Question: I want to make a button like this:

The , but the . The bottom part of the button in the second image is not clickable and it acts like a tool tip. How can I make this kind of a button? Do I need to use a tool tip? Please give me some code examples.
Here's F Ruffel's code which I modified:
'''
<HeaderedContentControl BorderBrush="Black">
<HeaderedContentControl.Header>
<TextBlock Text="Header Placeholder" Margin="5" />
</HeaderedContentControl.Header>
<StackPanel>
<TextBlock Text="Content Placeholder Line 1" Margin="5" HorizontalAlignment="Center"/>
<TextBlock Text="Content Placeholder Line 2" Margin="5" HorizontalAlignment="Center"/>
<TextBlock Text="Content Placeholder Line 3" Margin="5" HorizontalAlignment="Center"/>
</StackPanel>
<HeaderedContentControl.Style>
<Style TargetType="{x:Type HeaderedContentControl}">
<Setter Property="Template">
<Setter.Value>
<ControlTemplate TargetType="{x:Type HeaderedContentControl}">
<Grid>
<Grid.ColumnDefinitions>
<ColumnDefinition Width="Auto"/>
<ColumnDefinition />
</Grid.ColumnDefinitions>
<Grid.RowDefinitions>
<RowDefinition />
<RowDefinition />
</Grid.RowDefinitions>
<Border x:Name="headerBorder" Grid.Row="0" Grid.Column="0" BorderThickness="1" BorderBrush="{TemplateBinding BorderBrush}">
<Grid Name="Header">
<Rectangle Fill="White"/>
<ContentPresenter x:Name="contentPresenter" Content="{TemplateBinding Header}"/>
</Grid>
</Border>
<Border x:Name="contentBorder" Grid.Row="1" Grid.Column="0" Grid.ColumnSpan="2" BorderThickness="1" BorderBrush="{TemplateBinding BorderBrush}" Visibility="Collapsed">
<ContentPresenter />
</Border>
<Border x:Name="cutOutBorder" Grid.Row="0" Grid.Column="1" BorderBrush="{TemplateBinding BorderBrush}" BorderThickness="0,0,0,1" Visibility="Collapsed" />
</Grid>
<ControlTemplate.Triggers>
<Trigger SourceName="Header" Property="IsMouseOver" Value="True">
<Setter TargetName="headerBorder" Property="BorderThickness" Value="1,1,1,0" />
<Setter TargetName="contentBorder" Property="BorderThickness" Value="1,0,1,1" />
<Setter TargetName="contentBorder" Property="Visibility" Value="Visible" />
<Setter TargetName="cutOutBorder" Property="Visibility" Value="Visible" />
</Trigger>
</ControlTemplate.Triggers>
</ControlTemplate>
</Setter.Value>
</Setter>
</Style>
</HeaderedContentControl.Style>
</HeaderedContentControl>
</StackPanel>
'''
Now the last problem is: the expanded part pushes all controls down, and that's what I don't want. Please modify this code to make the extended part overlay controls that are below it, just like in the image.
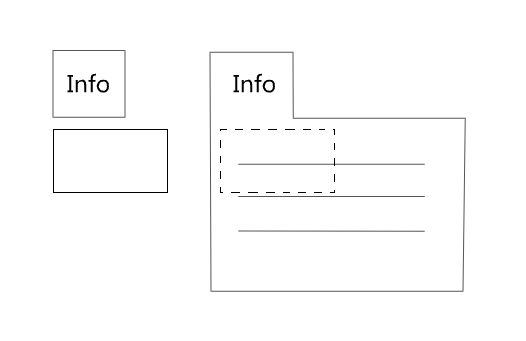
Answer: What I like about WPF is that there is a hundred and one ways to do the same thing. In addition to the suggestions above, you could easily style a 'HeaderedContentControl' to give the desired look and behaviour:
'''
<Window x:Class="WpfApplication1.MainWindow"
xmlns="http://schemas.microsoft.com/winfx/2006/xaml/presentation"
xmlns:x="http://schemas.microsoft.com/winfx/2006/xaml"
Title="MainWindow" Height="350" Width="525">
<StackPanel>
<HeaderedContentControl BorderBrush="Black">
<HeaderedContentControl.Header>
<TextBlock Text="Header Placeholder" Margin="5" />
</HeaderedContentControl.Header>
<StackPanel>
<TextBlock Text="Content Placeholder Line 1" Margin="5" HorizontalAlignment="Center"/>
<TextBlock Text="Content Placeholder Line 2" Margin="5" HorizontalAlignment="Center"/>
<TextBlock Text="Content Placeholder Line 3" Margin="5" HorizontalAlignment="Center"/>
</StackPanel>
<HeaderedContentControl.Style>
<Style TargetType="{x:Type HeaderedContentControl}">
<Setter Property="Template">
<Setter.Value>
<ControlTemplate TargetType="{x:Type HeaderedContentControl}">
<Grid x:Name="outerGrid" Background="Transparent">
<Grid>
<Grid.ColumnDefinitions>
<ColumnDefinition Width="Auto"/>
<ColumnDefinition />
</Grid.ColumnDefinitions>
<Grid.RowDefinitions>
<RowDefinition />
<RowDefinition />
</Grid.RowDefinitions>
<Border x:Name="headerBorder" Grid.Row="0" Grid.Column="0" BorderThickness="1" BorderBrush="{TemplateBinding BorderBrush}">
<ContentPresenter x:Name="contentPresenter" Content="{TemplateBinding Header}"/>
</Border>
<Border x:Name="contentBorder" Grid.Row="1" Grid.Column="0" Grid.ColumnSpan="2" BorderThickness="1" BorderBrush="{TemplateBinding BorderBrush}" Visibility="Collapsed">
<ContentPresenter />
</Border>
<Border x:Name="cutOutBorder" Grid.Row="0" Grid.Column="1" BorderBrush="{TemplateBinding BorderBrush}" BorderThickness="0,0,0,1" Visibility="Collapsed" Background="Transparent" />
</Grid>
</Grid>
<ControlTemplate.Triggers>
<EventTrigger RoutedEvent="UIElement.MouseLeftButtonUp" SourceName="contentPresenter">
<BeginStoryboard x:Name="makeVisibleBeginStoryboard">
<Storyboard>
<ObjectAnimationUsingKeyFrames Storyboard.TargetName="headerBorder" Storyboard.TargetProperty="BorderThickness">
<DiscreteObjectKeyFrame KeyTime="0">
<DiscreteObjectKeyFrame.Value>
<Thickness Left="1" Top="1" Right="1" Bottom="0" />
</DiscreteObjectKeyFrame.Value>
</DiscreteObjectKeyFrame>
</ObjectAnimationUsingKeyFrames>
<ObjectAnimationUsingKeyFrames Storyboard.TargetName="contentBorder" Storyboard.TargetProperty="BorderThickness">
<DiscreteObjectKeyFrame KeyTime="0">
<DiscreteObjectKeyFrame.Value>
<Thickness Left="1" Top="0" Right="1" Bottom="1" />
</DiscreteObjectKeyFrame.Value>
</DiscreteObjectKeyFrame>
</ObjectAnimationUsingKeyFrames>
<ObjectAnimationUsingKeyFrames Storyboard.TargetName="contentBorder" Storyboard.TargetProperty="Visibility">
<DiscreteObjectKeyFrame KeyTime="0" Value="{x:Static Visibility.Visible}" />
</ObjectAnimationUsingKeyFrames>
<ObjectAnimationUsingKeyFrames Storyboard.TargetName="cutOutBorder" Storyboard.TargetProperty="Visibility">
<DiscreteObjectKeyFrame KeyTime="0" Value="{x:Static Visibility.Visible}" />
</ObjectAnimationUsingKeyFrames>
</Storyboard>
</BeginStoryboard>
</EventTrigger>
<EventTrigger RoutedEvent="UIElement.MouseLeave" SourceName="outerGrid">
<StopStoryboard BeginStoryboardName="makeVisibleBeginStoryboard" />
</EventTrigger>
<EventTrigger RoutedEvent="UIElement.MouseEnter" SourceName="cutOutBorder">
<StopStoryboard BeginStoryboardName="makeVisibleBeginStoryboard" />
</EventTrigger>
</ControlTemplate.Triggers>
</ControlTemplate>
</Setter.Value>
</Setter>
</Style>
</HeaderedContentControl.Style>
</HeaderedContentControl>
</StackPanel>
</Window>
'''
This solution simulates a cut-out portion (which is just a cell in a 'Grid'). It uses an 'EventTrigger' so that content is visible when the 'Header' is clicked, and content is made invisible when the mouse leaves the 'Grid' hosting the content, or if it enters the cut-out portion.
Although I think this achieves what you are after, I would recommend investigating other approaches like 'ToolTip', 'Adorner', or a even custom control. Using animations like this always feels like over-kill to me :)